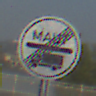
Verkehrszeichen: EndeMautpflicht
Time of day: SunriseSunset
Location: Outdoor (Urban)
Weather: Clear
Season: NotSpecified
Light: Natural